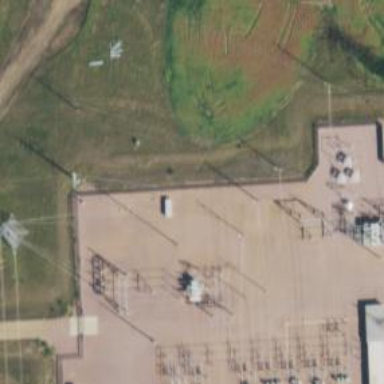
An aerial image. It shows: Mast used for lightning protection.